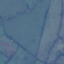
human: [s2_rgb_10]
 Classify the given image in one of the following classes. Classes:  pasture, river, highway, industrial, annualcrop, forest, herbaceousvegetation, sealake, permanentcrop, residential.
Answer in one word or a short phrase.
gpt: Pasture